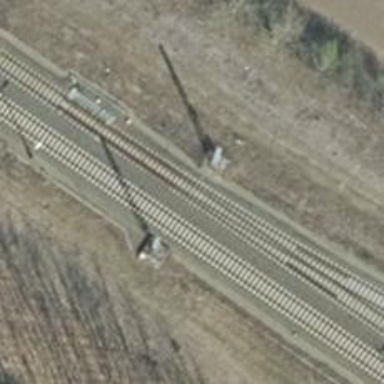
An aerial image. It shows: Milestone along the railway with catenary mast.